Question: This is how the numbers needs to look like. Can someone help me how I can achieve this.

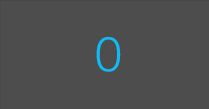
Answer: you can use photoshop to design and follow this link
<URL> here is the code needed for implenting your button.
//Button_default means not pressed
'''
<?xml version="1.0" encoding="utf-8"?>
<selector xmlns:android="http://schemas.android.com/apk/res/android">
<item android:drawable="@drawable/button_pressed"
android:state_pressed="true" />
<item android:drawable="@drawable/button_focused"
android:state_focused="true" />
<item android:drawable="@drawable/button_default" />
</selector>
'''